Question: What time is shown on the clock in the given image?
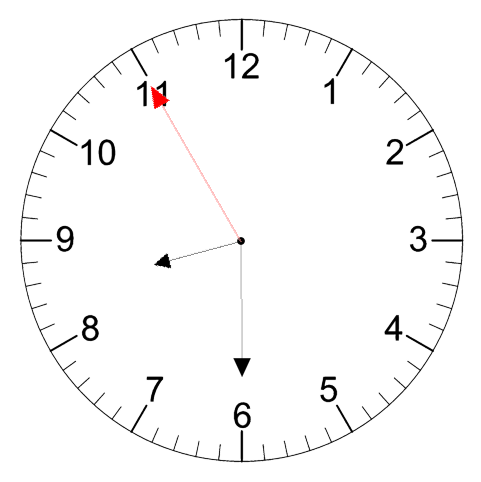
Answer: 08:29:55